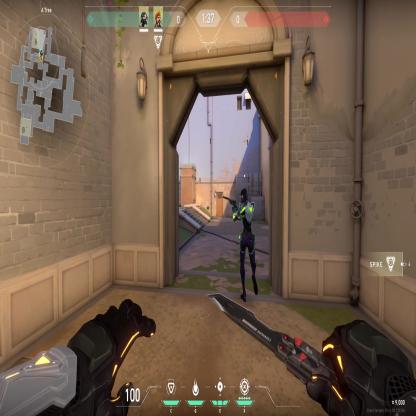
Label: teammate